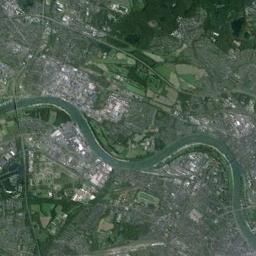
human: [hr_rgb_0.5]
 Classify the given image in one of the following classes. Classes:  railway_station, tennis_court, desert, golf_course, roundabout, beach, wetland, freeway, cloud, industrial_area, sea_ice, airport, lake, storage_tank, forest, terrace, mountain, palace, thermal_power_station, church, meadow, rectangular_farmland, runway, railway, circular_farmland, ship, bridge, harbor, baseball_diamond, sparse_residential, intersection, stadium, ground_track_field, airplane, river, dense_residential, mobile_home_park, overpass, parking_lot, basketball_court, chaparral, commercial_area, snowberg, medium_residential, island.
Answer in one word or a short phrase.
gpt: river